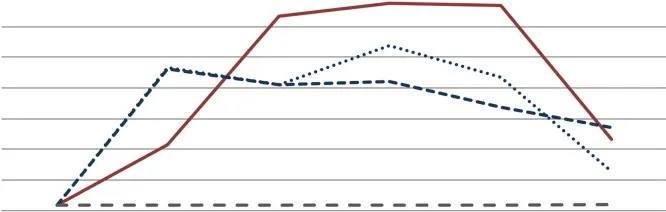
Timeline showing surgical interventions, relevant antimicrobial therapy, and microbiological and pathology findings.
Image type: chart (chart)